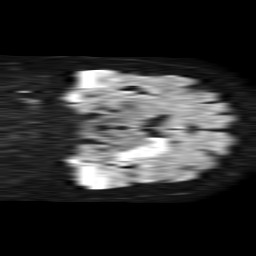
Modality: TRACE
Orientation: coronal
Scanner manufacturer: philips
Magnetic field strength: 1.5 T
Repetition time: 4.6 s
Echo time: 0.08941 s